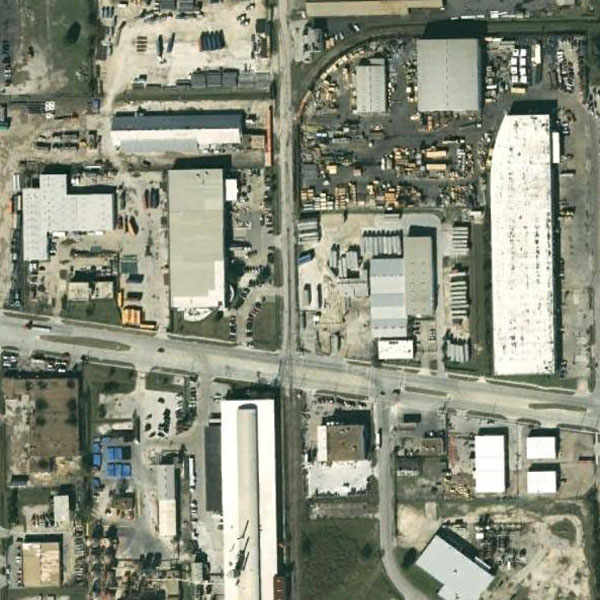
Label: Industrial